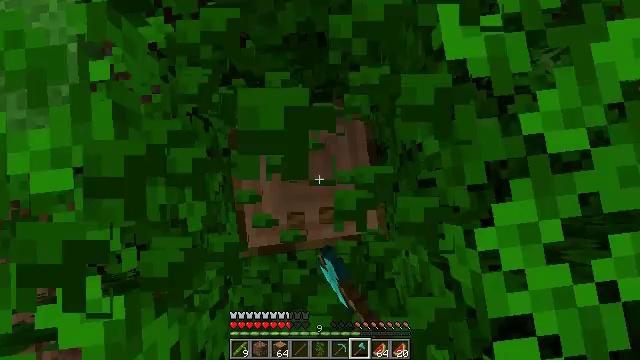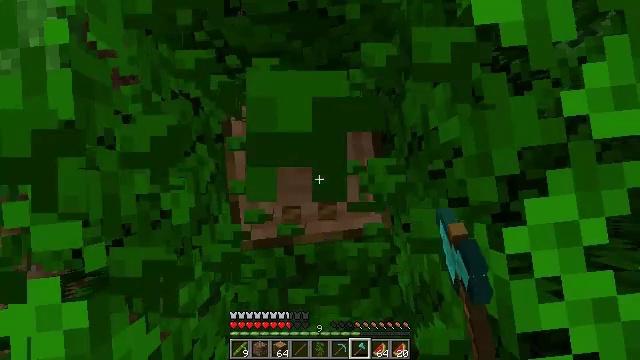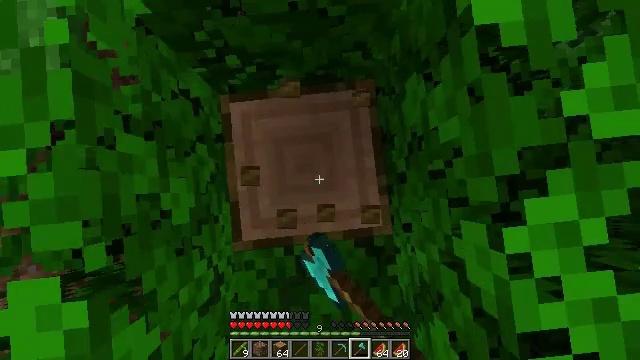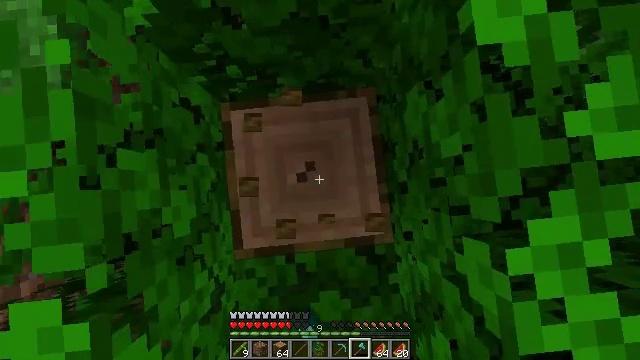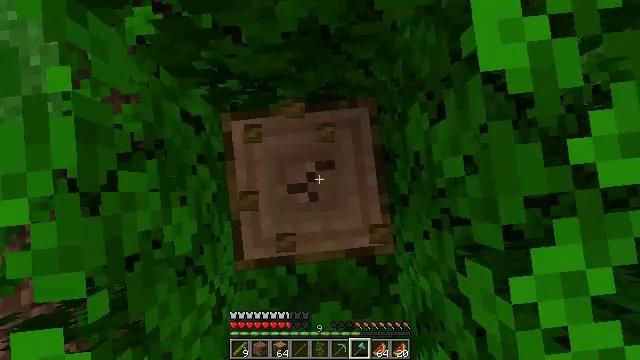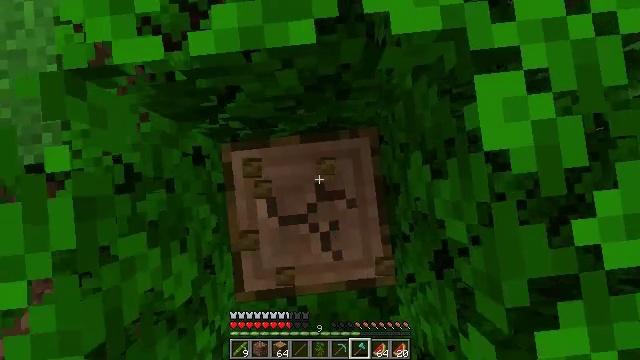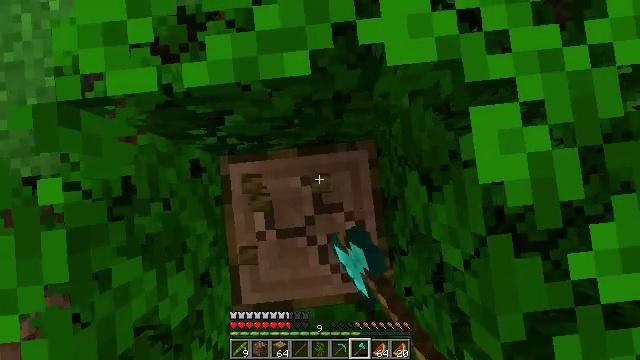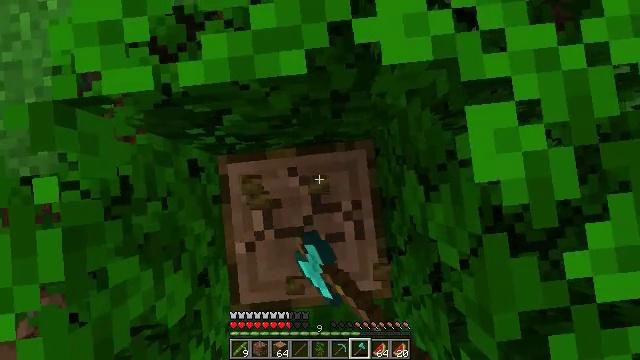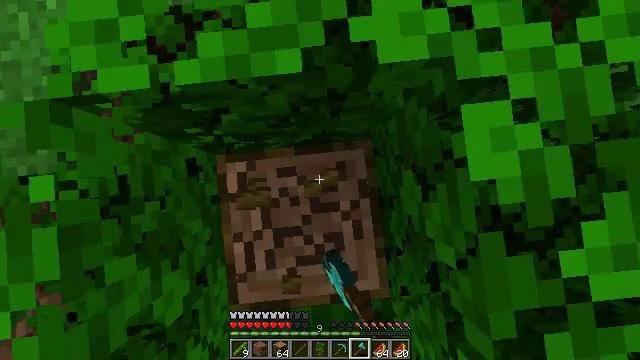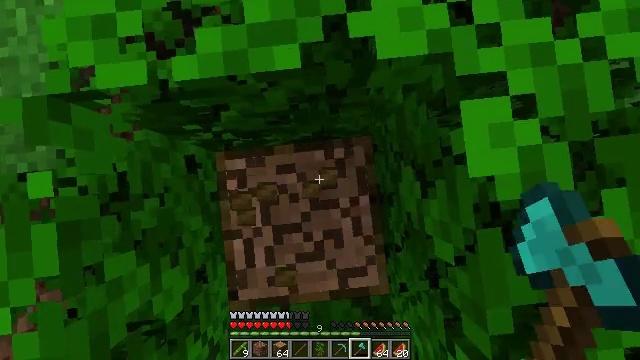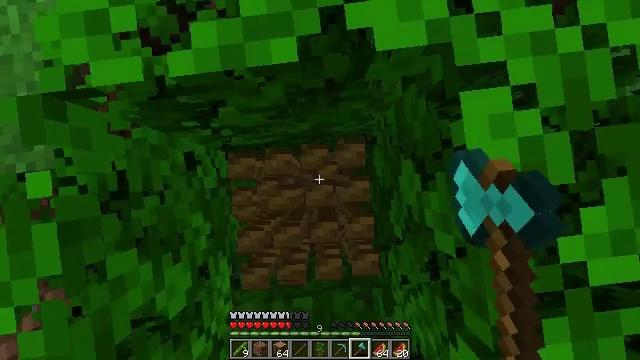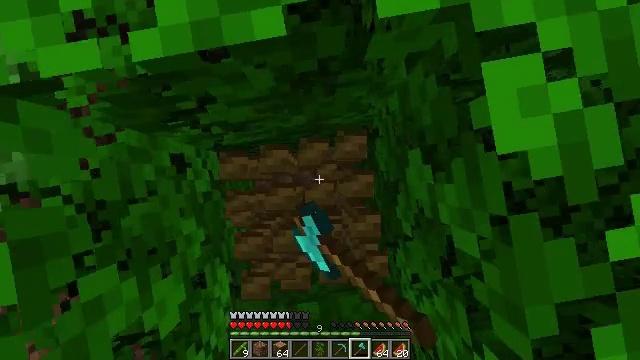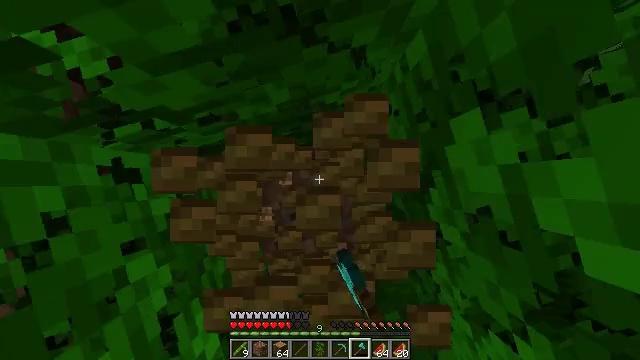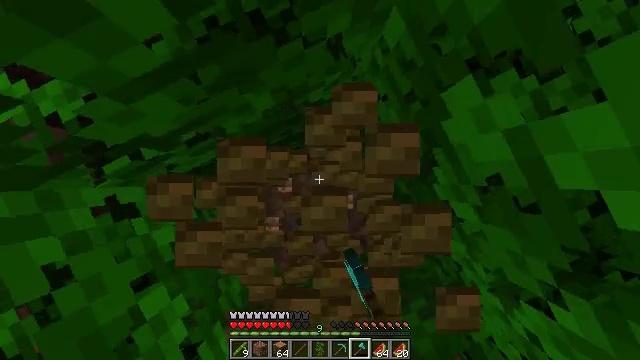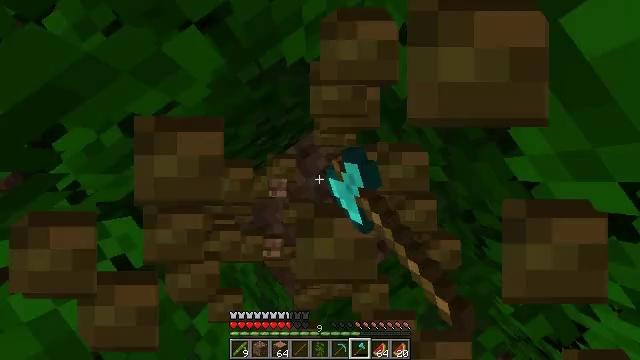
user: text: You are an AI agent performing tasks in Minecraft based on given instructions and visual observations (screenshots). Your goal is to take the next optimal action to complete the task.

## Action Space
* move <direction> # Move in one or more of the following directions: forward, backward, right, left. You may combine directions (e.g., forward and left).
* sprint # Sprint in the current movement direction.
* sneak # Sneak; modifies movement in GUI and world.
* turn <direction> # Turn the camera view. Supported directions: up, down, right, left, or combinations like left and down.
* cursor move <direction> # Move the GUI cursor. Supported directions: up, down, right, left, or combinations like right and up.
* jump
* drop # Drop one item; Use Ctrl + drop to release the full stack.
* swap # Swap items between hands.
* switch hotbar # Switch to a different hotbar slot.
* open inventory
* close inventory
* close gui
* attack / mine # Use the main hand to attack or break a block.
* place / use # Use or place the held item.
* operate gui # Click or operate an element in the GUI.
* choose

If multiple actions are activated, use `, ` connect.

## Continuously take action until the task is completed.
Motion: motion action
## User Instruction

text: Collect the jungle log for building.
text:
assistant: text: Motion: turn down, attack / mine
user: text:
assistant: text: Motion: attack / mine
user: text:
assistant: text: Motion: move forward, attack / mine
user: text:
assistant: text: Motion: move forward, attack / mine
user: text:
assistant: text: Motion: move forward, attack / mine
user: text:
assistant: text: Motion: attack / mine
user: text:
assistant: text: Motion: attack / mine
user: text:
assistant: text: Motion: attack / mine
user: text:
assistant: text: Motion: attack / mine
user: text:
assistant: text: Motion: turn right and down, attack / mine
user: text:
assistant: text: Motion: turn right and down, attack / mine
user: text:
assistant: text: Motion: turn right and down, attack / mine
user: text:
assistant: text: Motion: turn right and down, attack / mine
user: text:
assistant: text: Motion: turn right, attack / mine
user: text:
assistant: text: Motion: attack / mine